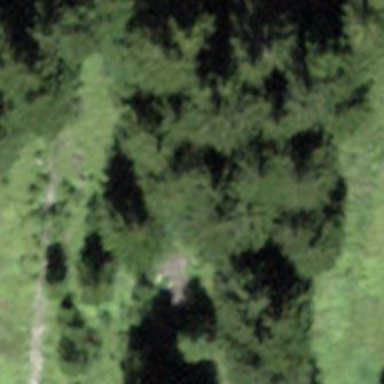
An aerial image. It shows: Forest area.